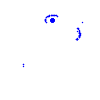
Particle: pion